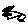
Label: cat